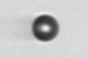
Label: bead